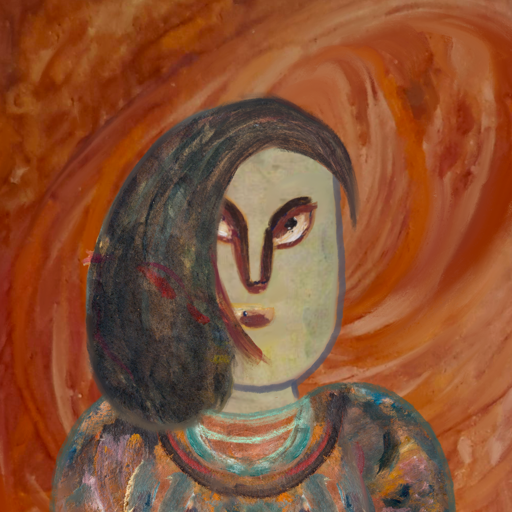
Background: Pious_Lady, Head And Neck Front: Hill_Girl, Face Front: After_Raid, Bust: Boggyland, Hair Front: Gypsy_Mother, Head Accessory: Blank, Second Necklace: Blank, Necklace: Blank, Baby: Blank